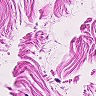
Metastatic tissue present: no